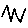
Label: zigzag